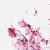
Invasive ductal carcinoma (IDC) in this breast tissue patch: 0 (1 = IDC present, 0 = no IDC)